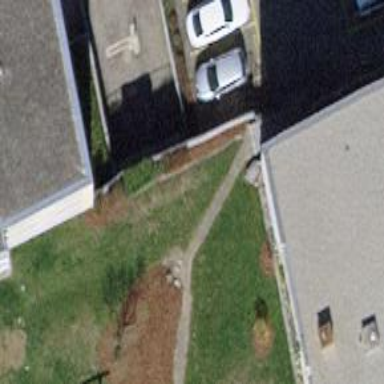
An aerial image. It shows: Parking entrance.